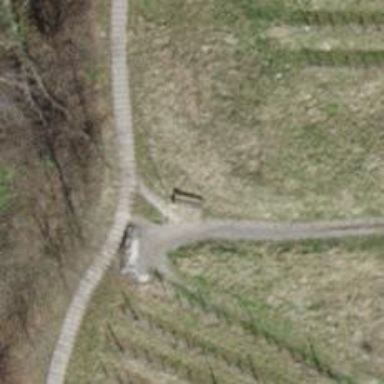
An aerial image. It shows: Bench.